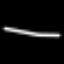
Label: line